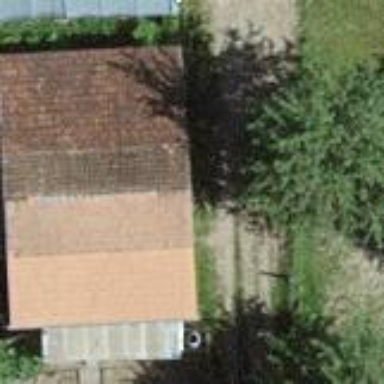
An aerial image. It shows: Rural barn.